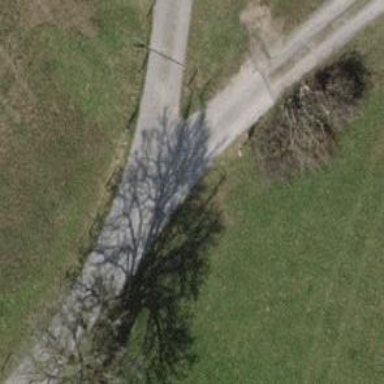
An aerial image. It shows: Unclassified road with asphalt surface.